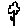
Label: flower